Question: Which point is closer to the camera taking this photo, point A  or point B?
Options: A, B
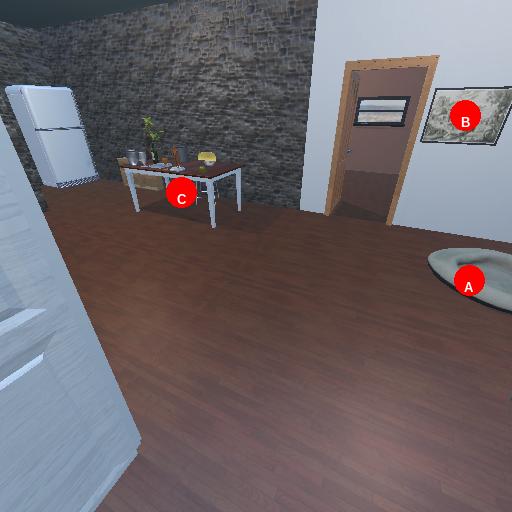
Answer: A